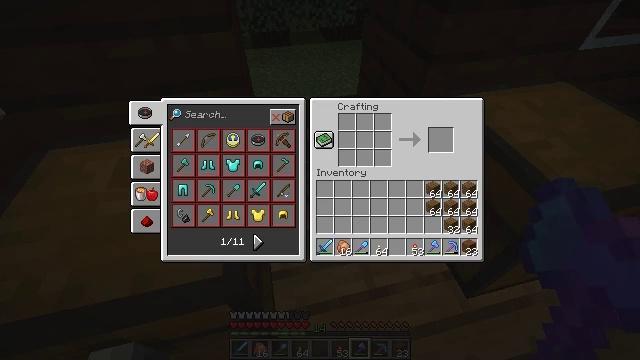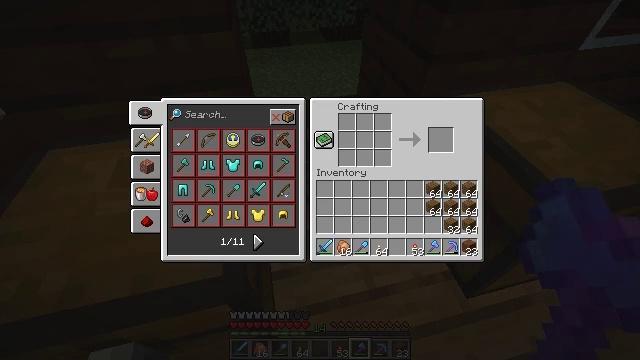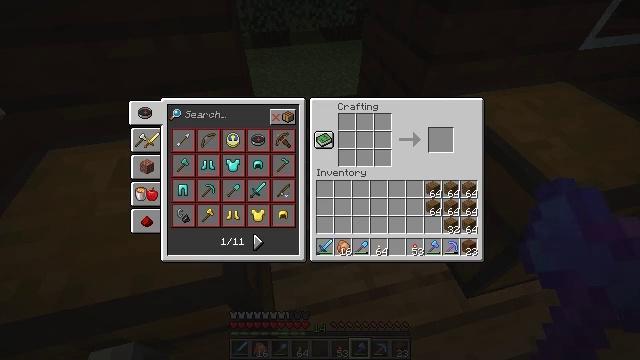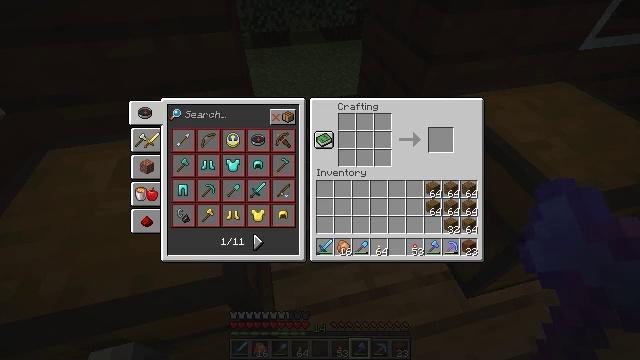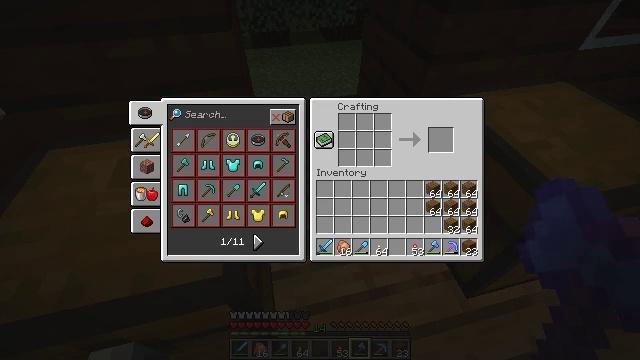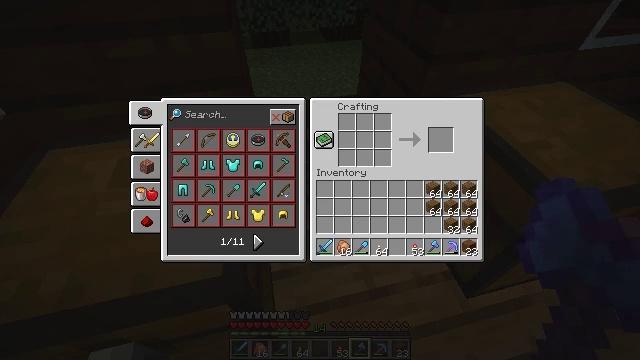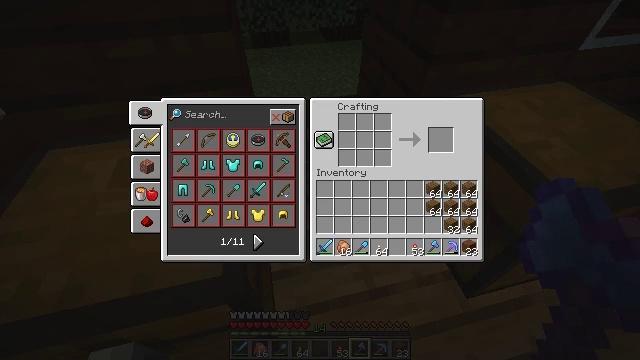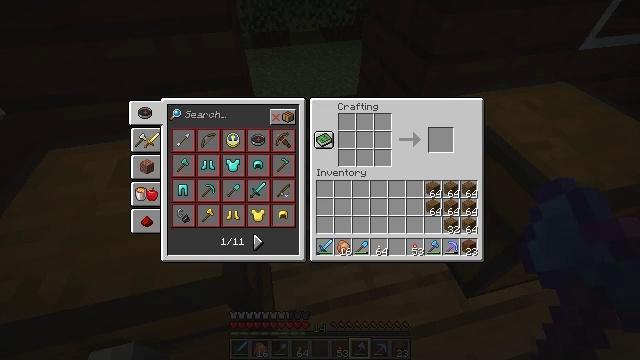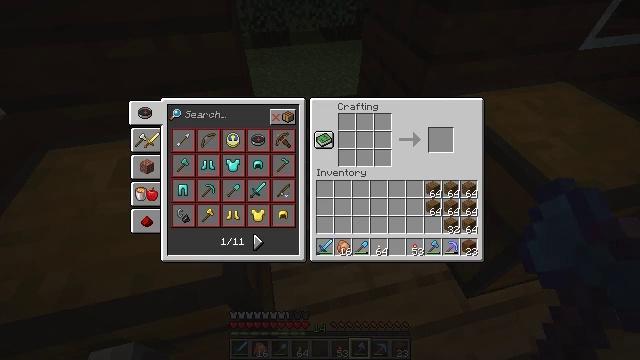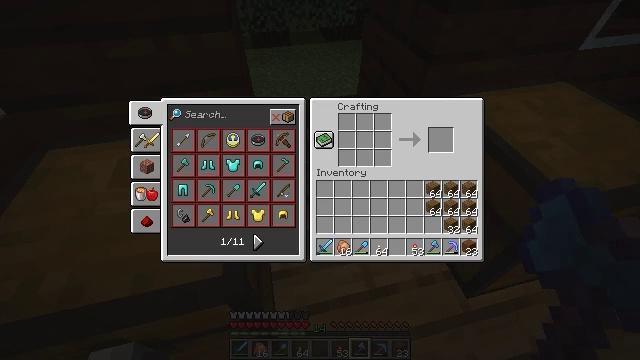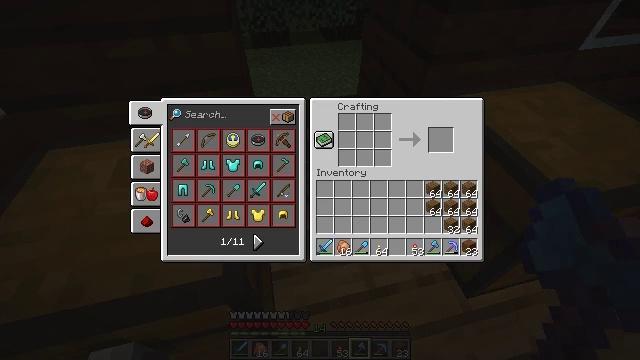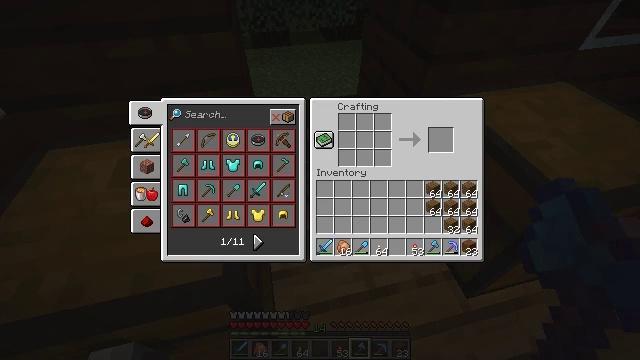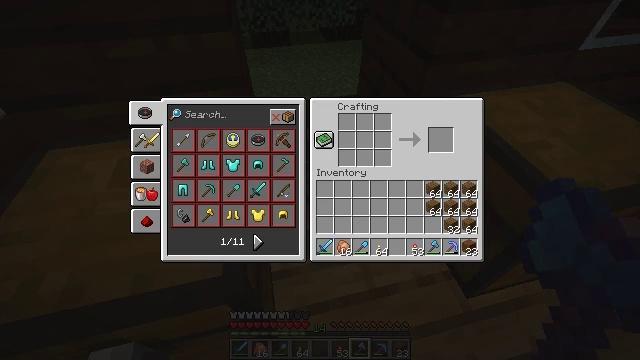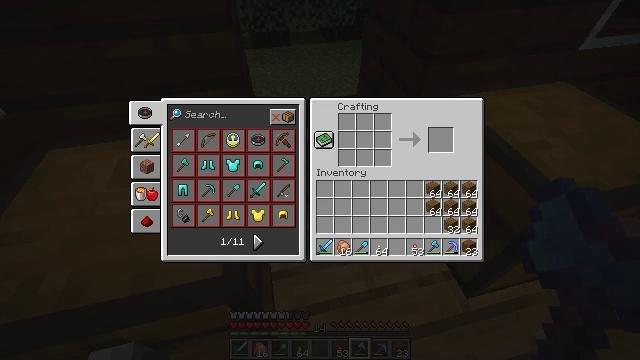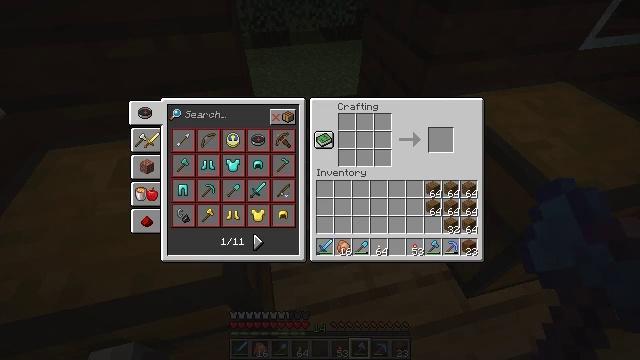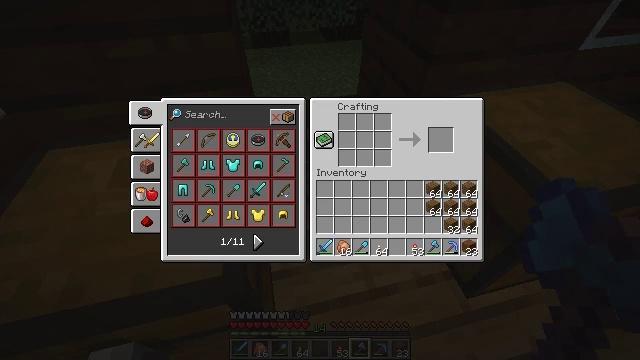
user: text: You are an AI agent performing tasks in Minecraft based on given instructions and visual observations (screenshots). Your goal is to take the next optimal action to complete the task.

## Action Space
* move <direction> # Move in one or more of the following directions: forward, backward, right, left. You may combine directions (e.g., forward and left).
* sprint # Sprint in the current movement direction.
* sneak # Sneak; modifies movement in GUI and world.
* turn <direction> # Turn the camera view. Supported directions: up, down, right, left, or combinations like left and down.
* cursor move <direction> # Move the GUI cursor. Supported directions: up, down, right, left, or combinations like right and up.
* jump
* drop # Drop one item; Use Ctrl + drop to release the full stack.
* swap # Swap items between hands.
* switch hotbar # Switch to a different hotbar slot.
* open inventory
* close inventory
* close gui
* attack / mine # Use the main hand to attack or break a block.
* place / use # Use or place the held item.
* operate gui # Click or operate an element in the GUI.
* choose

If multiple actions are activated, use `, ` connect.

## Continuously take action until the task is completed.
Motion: motion action
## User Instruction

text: Create a brown bed in the crafting grid.
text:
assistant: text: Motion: no_op
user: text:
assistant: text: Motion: no_op
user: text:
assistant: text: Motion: no_op
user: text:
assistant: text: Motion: no_op
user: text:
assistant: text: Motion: no_op
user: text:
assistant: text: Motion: no_op
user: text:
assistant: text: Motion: no_op
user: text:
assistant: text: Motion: no_op
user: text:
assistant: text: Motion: no_op
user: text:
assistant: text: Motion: no_op
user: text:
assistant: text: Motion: no_op
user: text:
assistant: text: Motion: no_op
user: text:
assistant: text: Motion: no_op
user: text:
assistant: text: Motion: no_op
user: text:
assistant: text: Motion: no_op
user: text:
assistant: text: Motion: no_op
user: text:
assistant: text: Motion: no_op
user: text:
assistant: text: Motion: no_op
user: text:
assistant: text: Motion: no_op
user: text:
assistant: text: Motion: no_op
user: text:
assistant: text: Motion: no_op
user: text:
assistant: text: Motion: no_op
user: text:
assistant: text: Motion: no_op
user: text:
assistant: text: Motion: no_op
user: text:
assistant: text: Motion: no_op
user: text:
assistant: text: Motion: no_op
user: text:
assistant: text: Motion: no_op
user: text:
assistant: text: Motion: no_op
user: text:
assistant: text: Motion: no_op
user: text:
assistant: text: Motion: no_op